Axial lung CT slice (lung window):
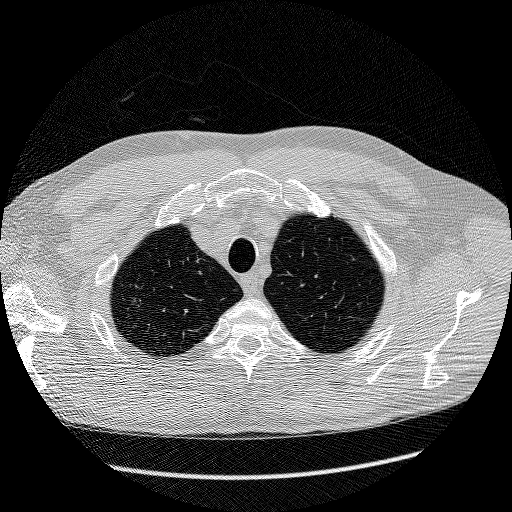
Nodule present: no